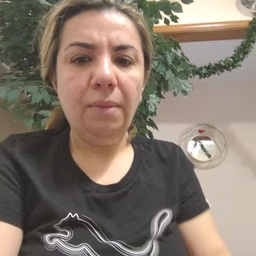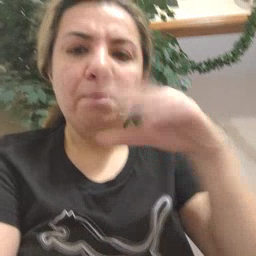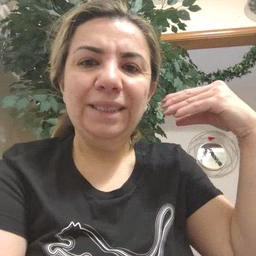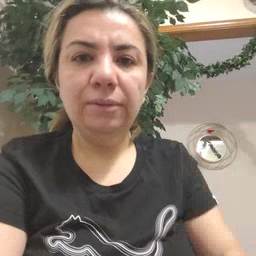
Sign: smile